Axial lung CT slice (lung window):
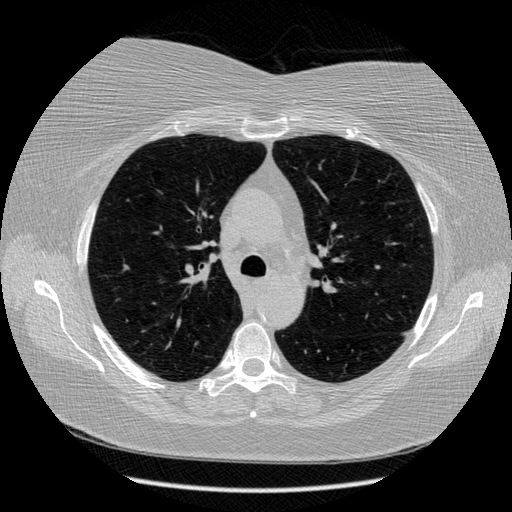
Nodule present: no